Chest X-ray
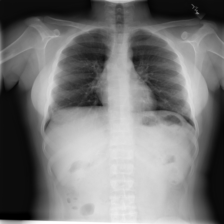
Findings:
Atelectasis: negative
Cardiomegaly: negative
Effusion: negative
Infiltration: negative
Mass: negative
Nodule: negative
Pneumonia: negative
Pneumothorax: negative
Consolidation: negative
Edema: negative
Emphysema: negative
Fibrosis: negative
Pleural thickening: negative
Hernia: negative